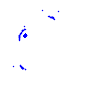
Particle: kaon